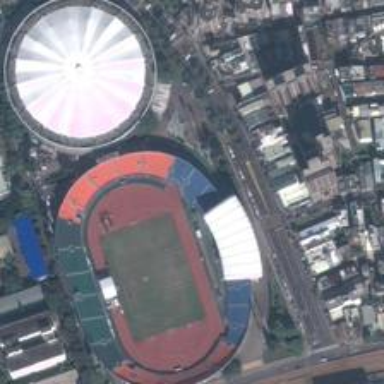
An colourful oval stadium with a round buildings and residential area are seperated by a road .